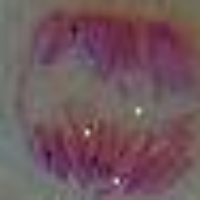
Label: anaphase